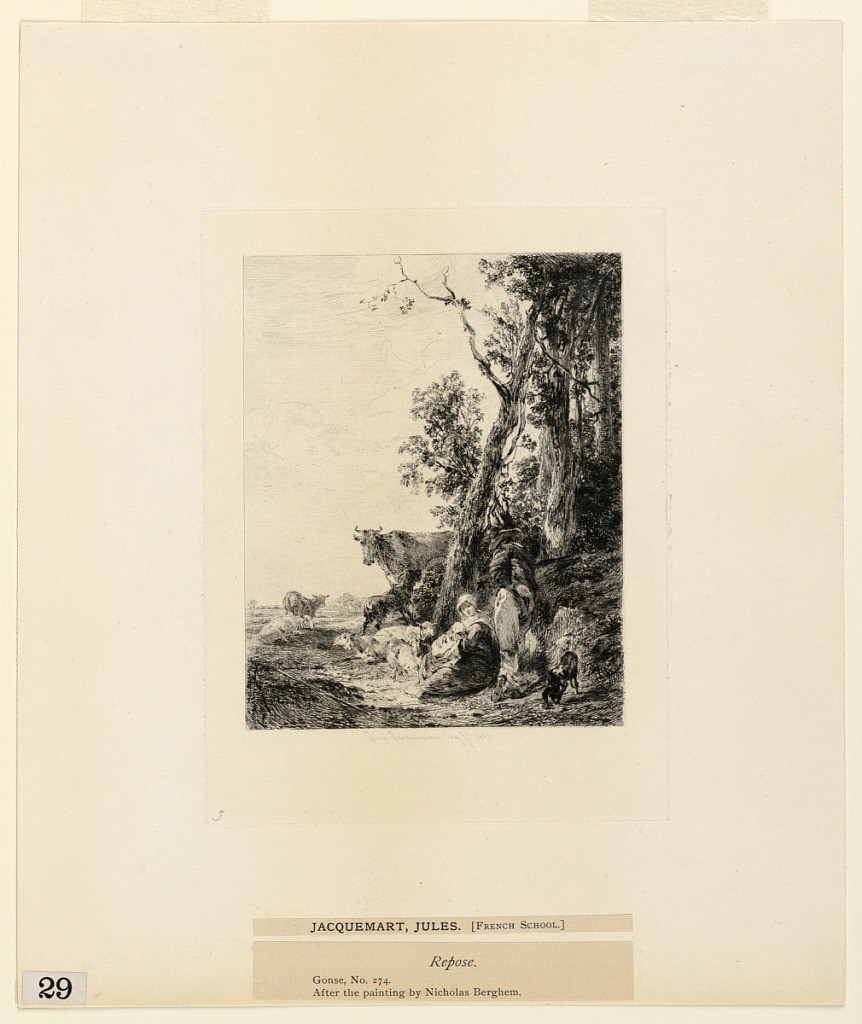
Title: Repose, from "Etchings of Pictures in the Metropolitan Museum, New York"
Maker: Jules Ferdinand Jacquemart, French, 1837 - 1880
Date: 1871
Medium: Etching on paper
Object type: Print
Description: Figures and cattle are shown in landscape.